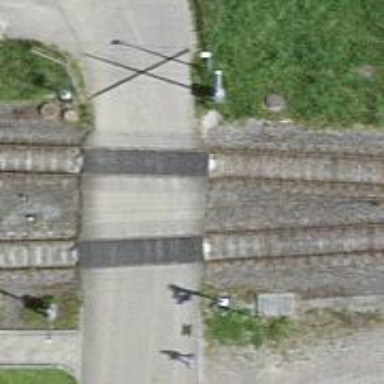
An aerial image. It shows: Rail siding with electrified contact lines.